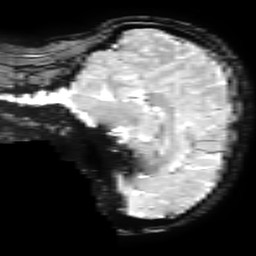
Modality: T2starw
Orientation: sagittal
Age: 22
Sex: female
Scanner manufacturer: ge
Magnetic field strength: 3 T
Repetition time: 0.65 s
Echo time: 0.02 s